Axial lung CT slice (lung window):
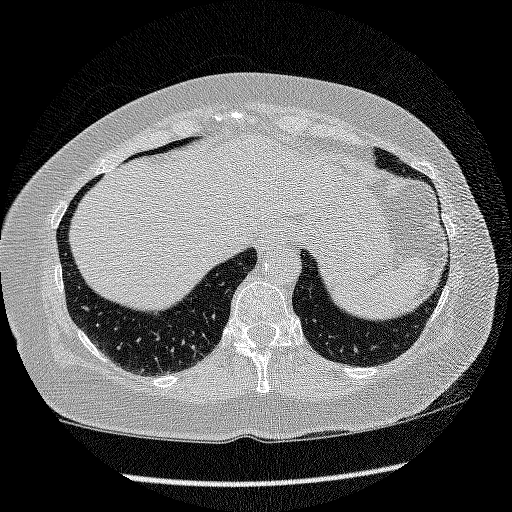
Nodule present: no